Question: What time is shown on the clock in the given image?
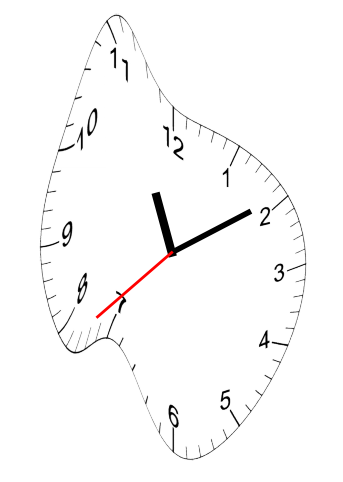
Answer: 11:09:38